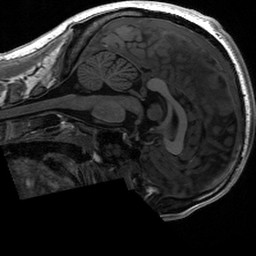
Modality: T1w
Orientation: sagittal
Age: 28
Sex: male